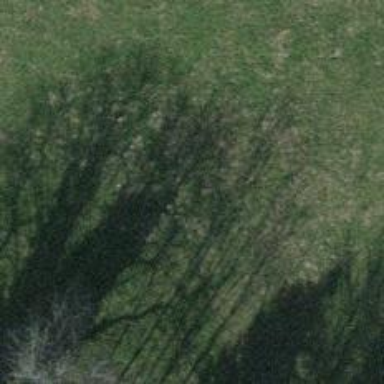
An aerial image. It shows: Beautiful tree in nature.